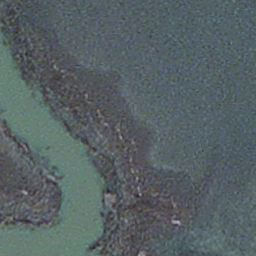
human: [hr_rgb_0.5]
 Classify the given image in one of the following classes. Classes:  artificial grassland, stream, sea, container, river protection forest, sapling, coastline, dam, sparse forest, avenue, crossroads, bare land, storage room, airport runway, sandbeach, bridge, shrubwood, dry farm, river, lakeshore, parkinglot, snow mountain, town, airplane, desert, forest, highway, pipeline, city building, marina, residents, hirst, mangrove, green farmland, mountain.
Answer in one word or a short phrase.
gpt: stream